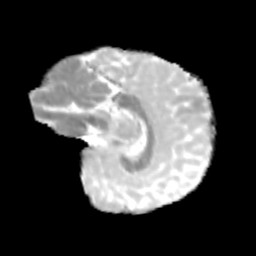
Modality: MD
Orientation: sagittal
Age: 11
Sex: male
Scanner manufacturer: siemens
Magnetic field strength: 3 T
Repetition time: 3.8 s
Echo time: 0.07 s